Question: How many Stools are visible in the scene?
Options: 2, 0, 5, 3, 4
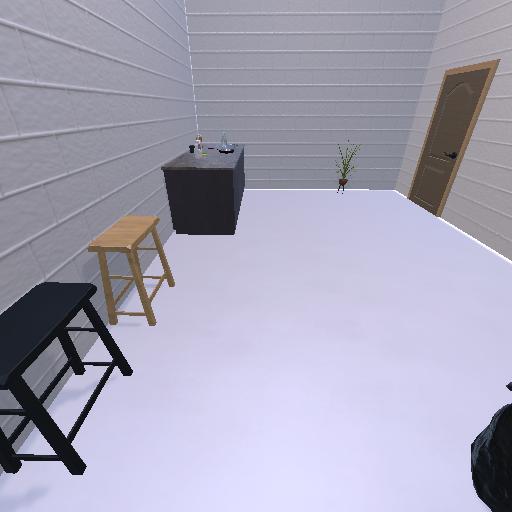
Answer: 2